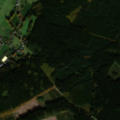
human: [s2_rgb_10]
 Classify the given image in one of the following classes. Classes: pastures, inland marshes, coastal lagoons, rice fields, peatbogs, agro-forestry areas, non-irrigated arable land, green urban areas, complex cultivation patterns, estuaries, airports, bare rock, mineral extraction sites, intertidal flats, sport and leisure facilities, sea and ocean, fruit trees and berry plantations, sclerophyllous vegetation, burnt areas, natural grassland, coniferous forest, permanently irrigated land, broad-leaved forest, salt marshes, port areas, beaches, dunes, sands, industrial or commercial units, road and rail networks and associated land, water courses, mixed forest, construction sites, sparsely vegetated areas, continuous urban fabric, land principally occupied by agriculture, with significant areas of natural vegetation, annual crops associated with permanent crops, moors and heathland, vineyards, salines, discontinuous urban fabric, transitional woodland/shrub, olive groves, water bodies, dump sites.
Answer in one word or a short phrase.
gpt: discontinuous urban fabric, pastures, coniferous forest